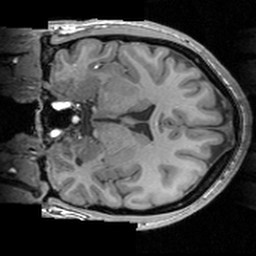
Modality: T1w
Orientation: coronal
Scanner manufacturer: siemens
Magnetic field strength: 3 T
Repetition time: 1.63 s
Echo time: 0.00311 s